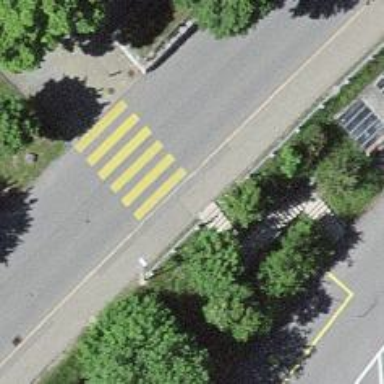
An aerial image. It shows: Uncontrolled zebra crossing on the road.